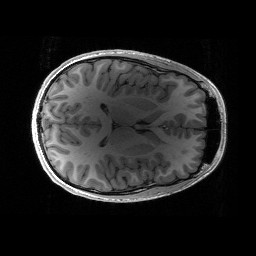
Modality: T1w
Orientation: axial
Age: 17
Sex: male
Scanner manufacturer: siemens
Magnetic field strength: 3 T
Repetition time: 2.53 s
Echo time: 0.00297 s